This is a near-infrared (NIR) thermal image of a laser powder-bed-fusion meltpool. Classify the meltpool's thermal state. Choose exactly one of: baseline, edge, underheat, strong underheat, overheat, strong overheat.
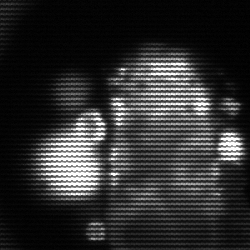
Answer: strong underheat